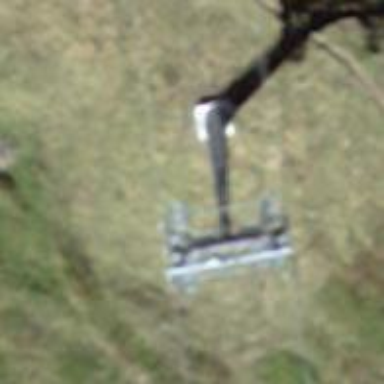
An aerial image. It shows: Pylon used for aerialway.